Field crop: tomato
Growth stage: 1
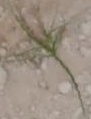
Species: cyperus